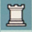
Piece: wR